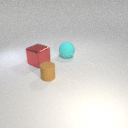
large red metal cube in front of large cyan rubber sphere